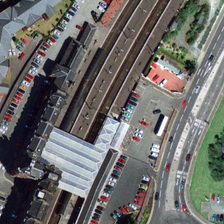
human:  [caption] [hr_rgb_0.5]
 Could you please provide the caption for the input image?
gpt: many cars and a road are in two sides of a railway station .

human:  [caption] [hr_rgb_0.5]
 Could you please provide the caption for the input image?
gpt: many cars and a road are in two sides of a railway station .

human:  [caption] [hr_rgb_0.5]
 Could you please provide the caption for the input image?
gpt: many cars and a road are in two sides of a railway station .

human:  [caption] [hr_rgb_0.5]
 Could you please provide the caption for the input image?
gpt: many cars and a road are in two sides of a railway station .

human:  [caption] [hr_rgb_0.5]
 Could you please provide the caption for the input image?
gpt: many cars and a road are in two sides of a railway station .